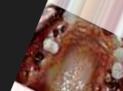
Condition: Caries